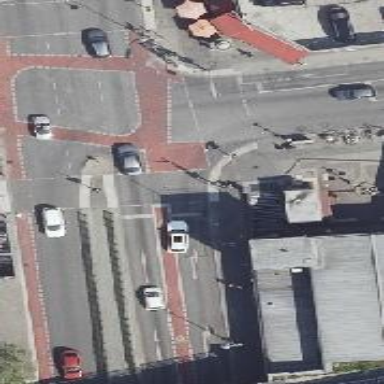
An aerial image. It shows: Secondary road with red asphalt cycle lane. The road is dual carriageway.